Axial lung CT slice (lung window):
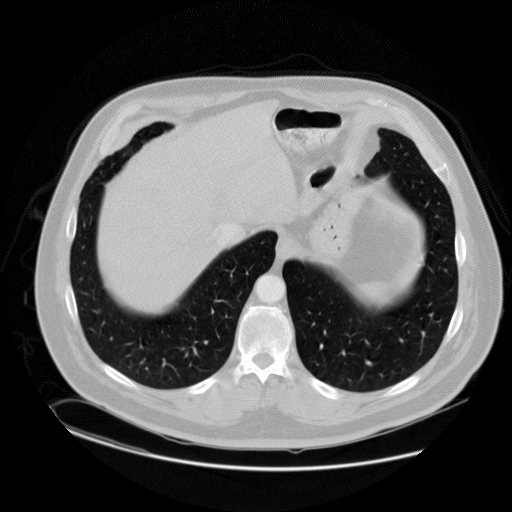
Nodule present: no